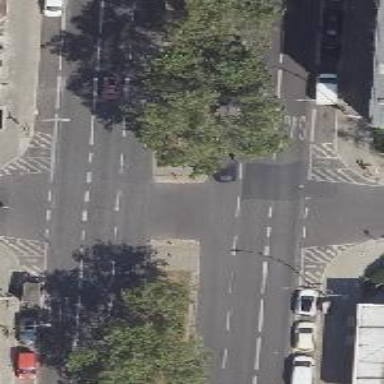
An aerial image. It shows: Traffic island located on footway.